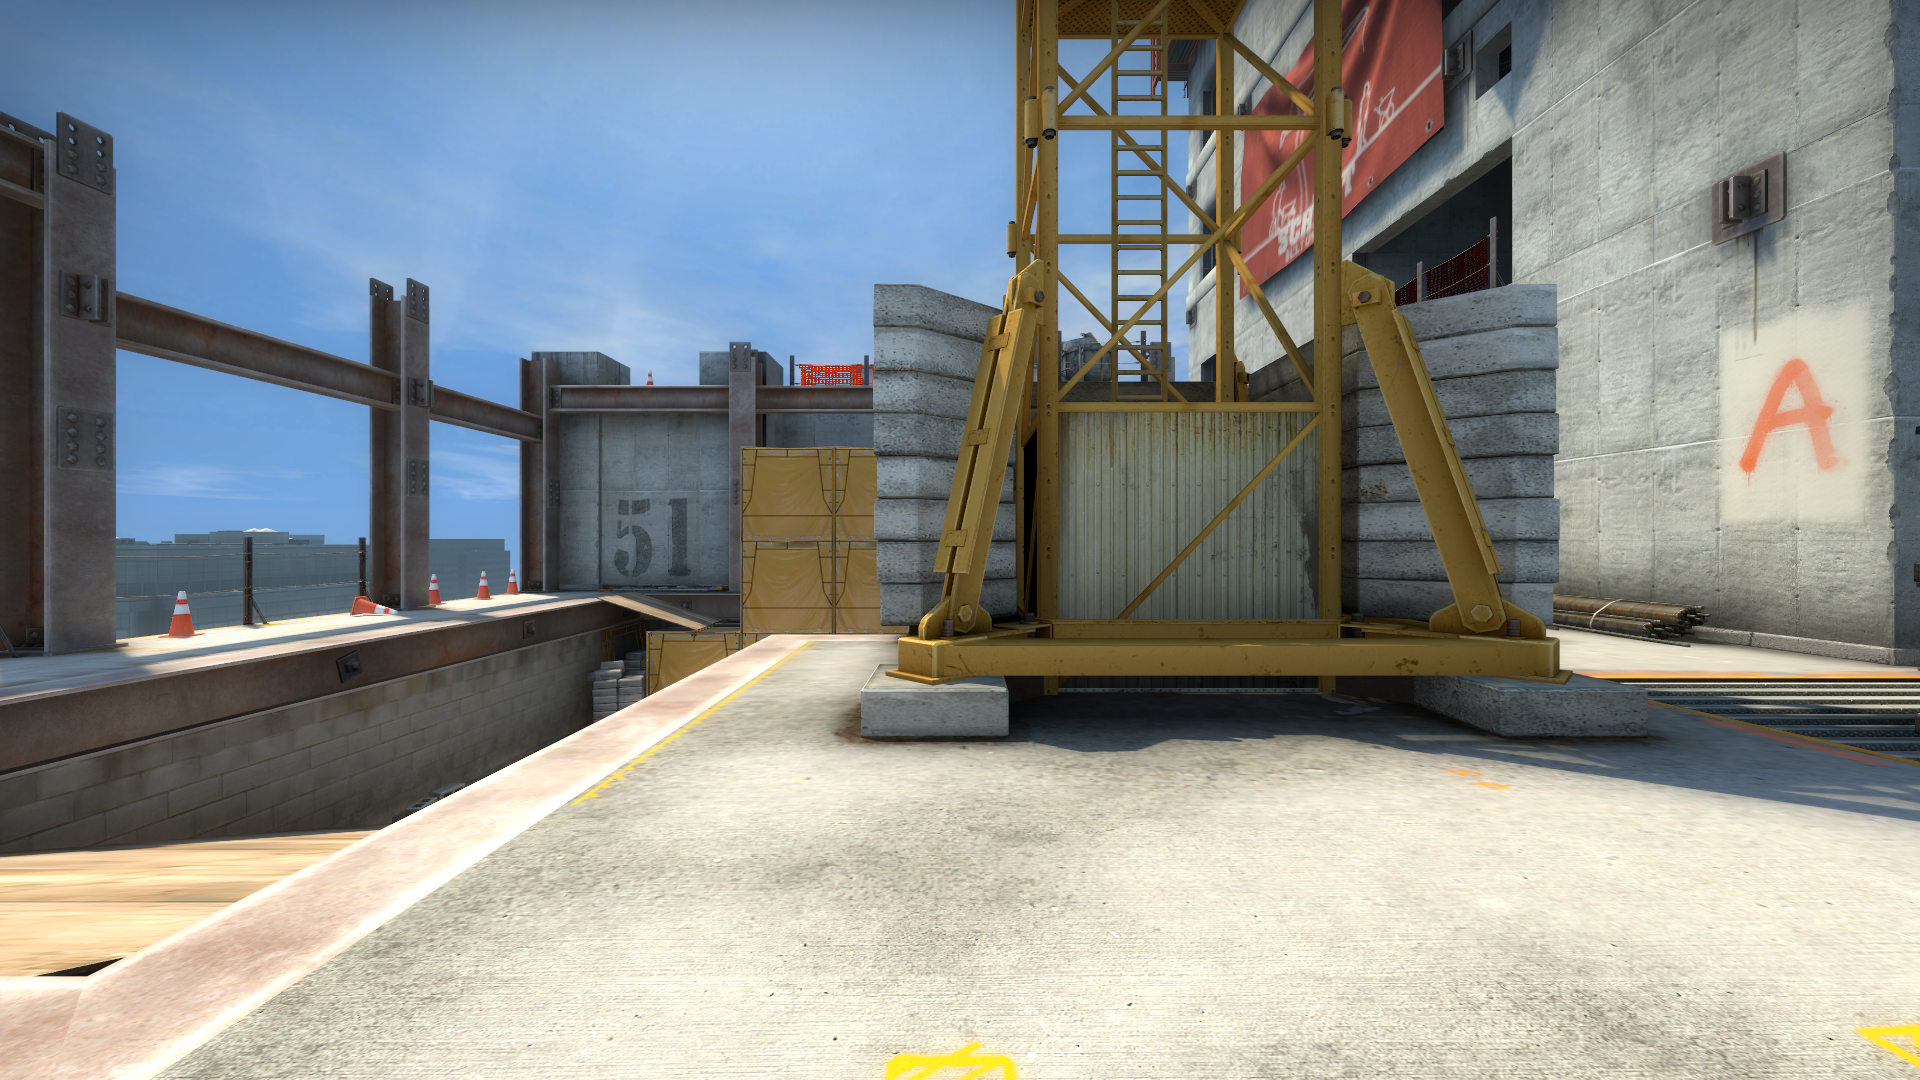
Map: de_vertigo